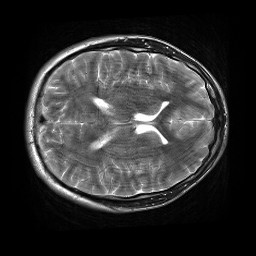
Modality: T2w
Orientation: axial
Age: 22
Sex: male
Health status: healthy
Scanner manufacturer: siemens
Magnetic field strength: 3 T
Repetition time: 4.01 s
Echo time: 0.116 s